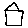
Label: house